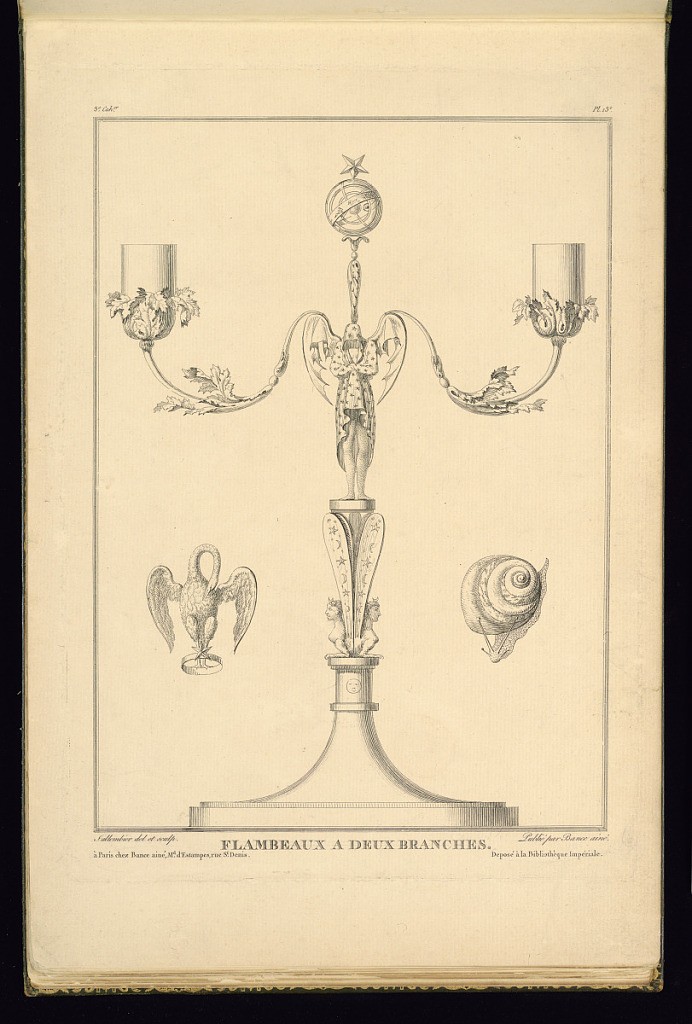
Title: FLAMBEAUX A DEUX BRANCHES
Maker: Henri Sallembier, French, ca. 1753 - 1820
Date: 1805
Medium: Etching on paper
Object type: Print
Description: Design for a candelabra with two arms with Empire style motifs, decorated with an armillary sphere, stars, moons, a figure with bat wings wearing a cloak with stars, scrolling leaves, and sphynx torsos. A stork or swan to the left of the design and a snail to the right. The plate is titled, signed, and numbered.